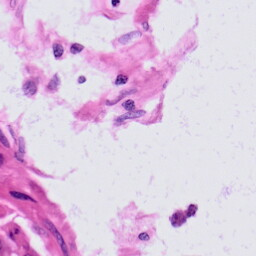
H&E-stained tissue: Prostate